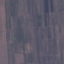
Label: PermanentCrop